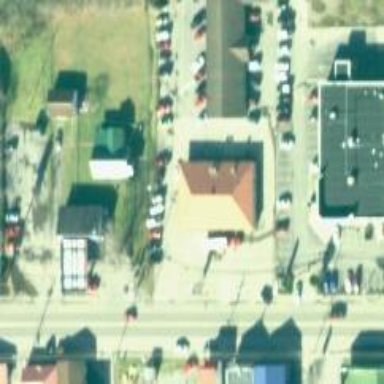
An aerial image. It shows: Pharmacy.